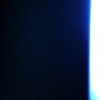
Label: space